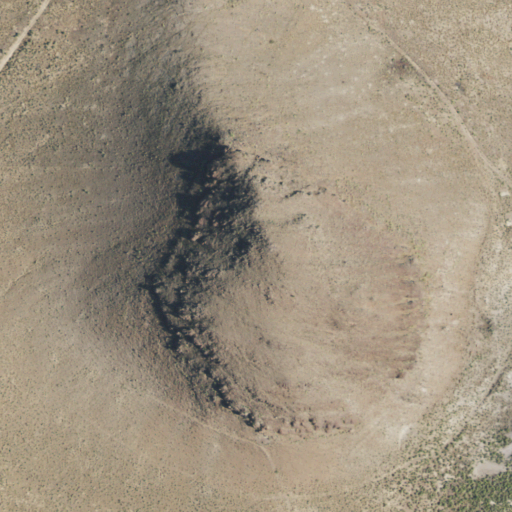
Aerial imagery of mountain in Colorado named Rattlesnake Hill containing only shrub